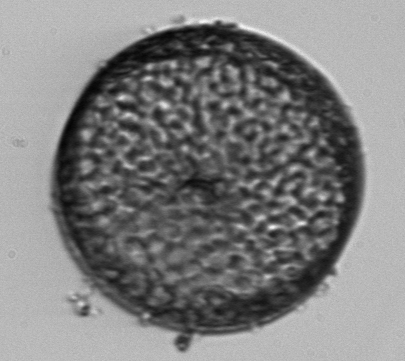
Label: Coscinodiscus